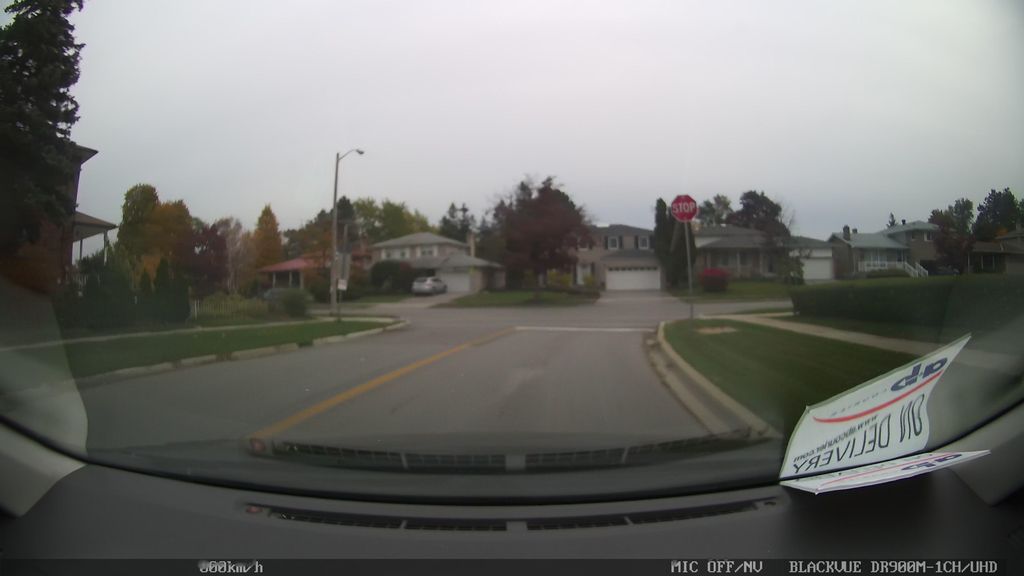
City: toronto